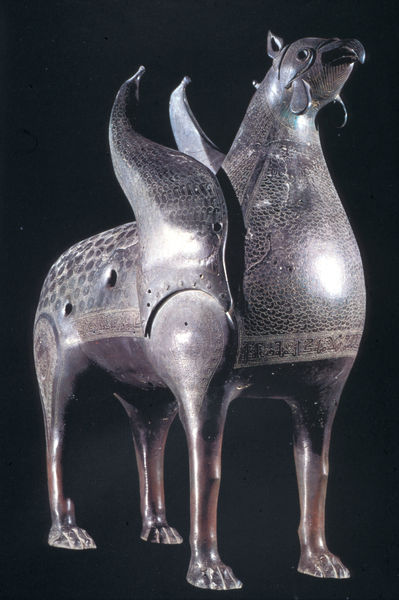
Titel: Greif von Pisa (Islam)
Künstler: unbekannt
Standort: Pisa
Institution: Dommuseum
Schlagwörter: adler, feder, flügel, fuß, kopf, vogel, weiß, grün, braun, brust, grau, holz, rücken, schwarz, tier, muster, ornament, augen, federn, gefieder, silber, hals, figur, stehend, decke, ohren, pferd, skulptur, statue, beine, reiten, bein, füße, schnabel, glanz, figurativ, verzierung, metall, pfoten, bronze, plastik, poliert, zehe, zehen, nieten, bemalt, foto, vier, schild, messing, antike, gefäss, orient, orientalisch, loch, kupfer, krallen, mythologie, rüstung, gravur, löcher, photo, schein, mischwesen, wesen, fabelwesen, greif, löwe, säugetier, hahn, huhn, reflex, chimäre, centaur, pegasus, phantasie, fantasie, islam, drache, wings, ägypten, rumpf, lumiere, tatze, hohl, hahnenkopf, horse, louvre, aile, byzanz, fabeltier, anonym, adlerkopf, vogelkopf, aquamanile, etrusker, schimäre, normannisch, cola, alhambra, beak, buchig, espagne, fontaine, geflügeltes pferd, hahnenkamm, maure, mauresque, pfeilspitze, prähistorisch, griffon, ailes, animal, lächer, martialisch, ananym, zisilkiert, matialisch, bec, pferdvogel, bete